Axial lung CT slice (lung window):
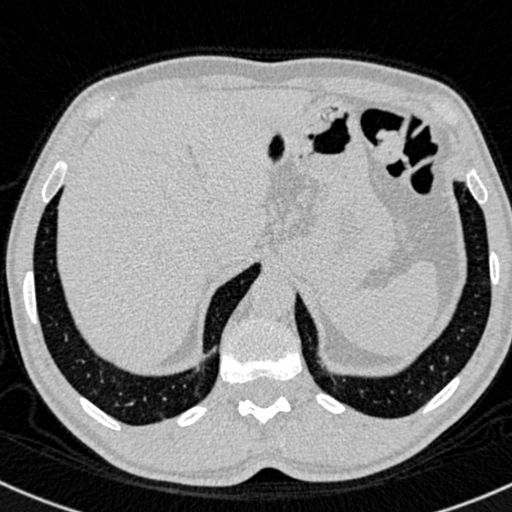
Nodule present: no